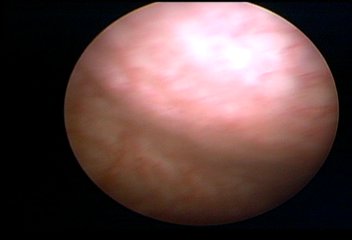
Modality: WLC
Class: Normal mucosa
Bladder cancer association: No